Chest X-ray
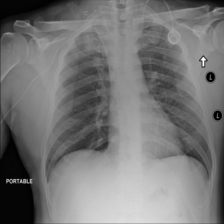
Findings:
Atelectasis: negative
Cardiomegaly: negative
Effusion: negative
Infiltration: negative
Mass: negative
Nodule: negative
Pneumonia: negative
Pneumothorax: negative
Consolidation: negative
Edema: negative
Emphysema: negative
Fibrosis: negative
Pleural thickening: negative
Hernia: negative